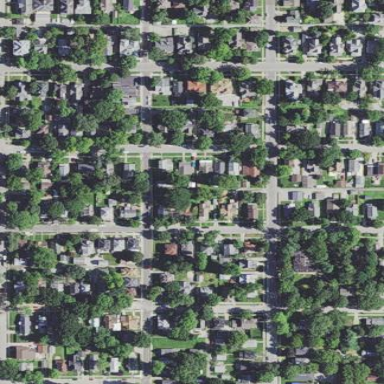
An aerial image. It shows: Neighborhood.